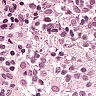
Metastatic tissue present: no